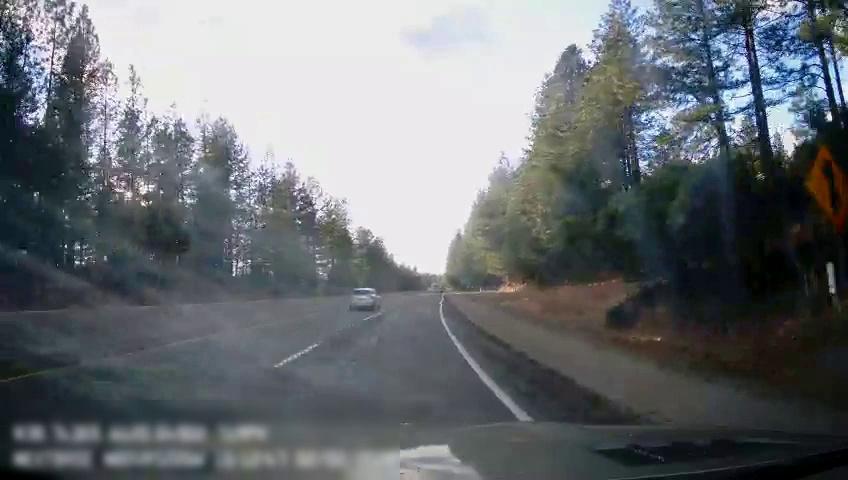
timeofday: Day
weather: Sunny
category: Drivable Space
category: Vehicles | Car
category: Lanes | Alternate Lane
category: Lanes | Current Lane
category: Lanes | Alternate Lane
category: Traffic | Signs